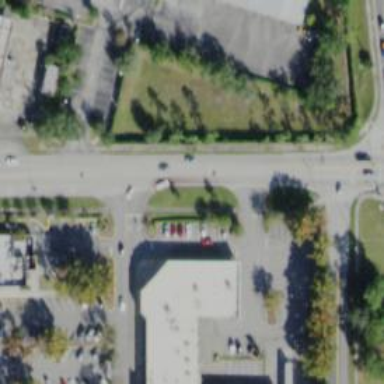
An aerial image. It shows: Footway.